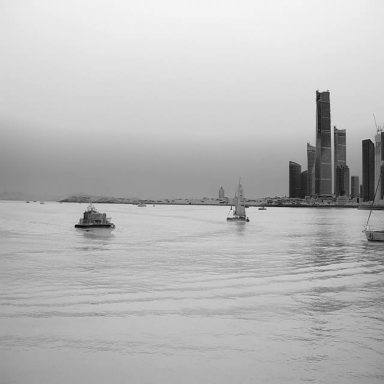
There are five sailboats in the infrared image.